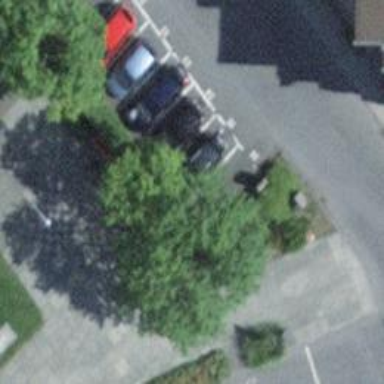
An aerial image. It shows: Red bench.